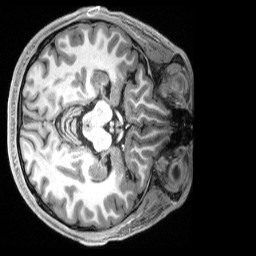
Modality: T1w
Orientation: axial
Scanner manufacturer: siemens
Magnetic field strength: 3 T
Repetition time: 2.5 s
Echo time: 0.00231 s